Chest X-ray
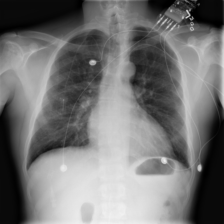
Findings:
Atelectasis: negative
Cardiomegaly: negative
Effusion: negative
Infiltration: negative
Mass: negative
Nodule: negative
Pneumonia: negative
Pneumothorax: negative
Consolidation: negative
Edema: negative
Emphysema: negative
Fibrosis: negative
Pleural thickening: negative
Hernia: negative